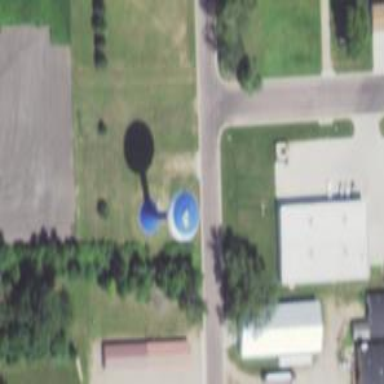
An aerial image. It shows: Water tower that is man-made.